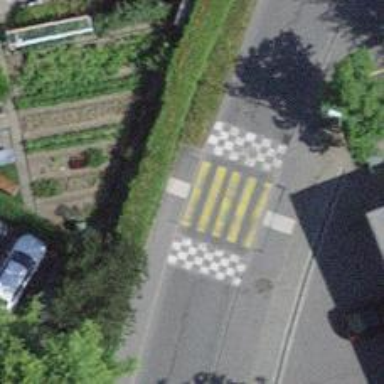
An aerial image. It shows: Kerb barrier.